Frequency: 70000
Velocity: 0,217
Power: 24
Pulse duration: 0,0000001
Pass count: 1
Magnification: 10
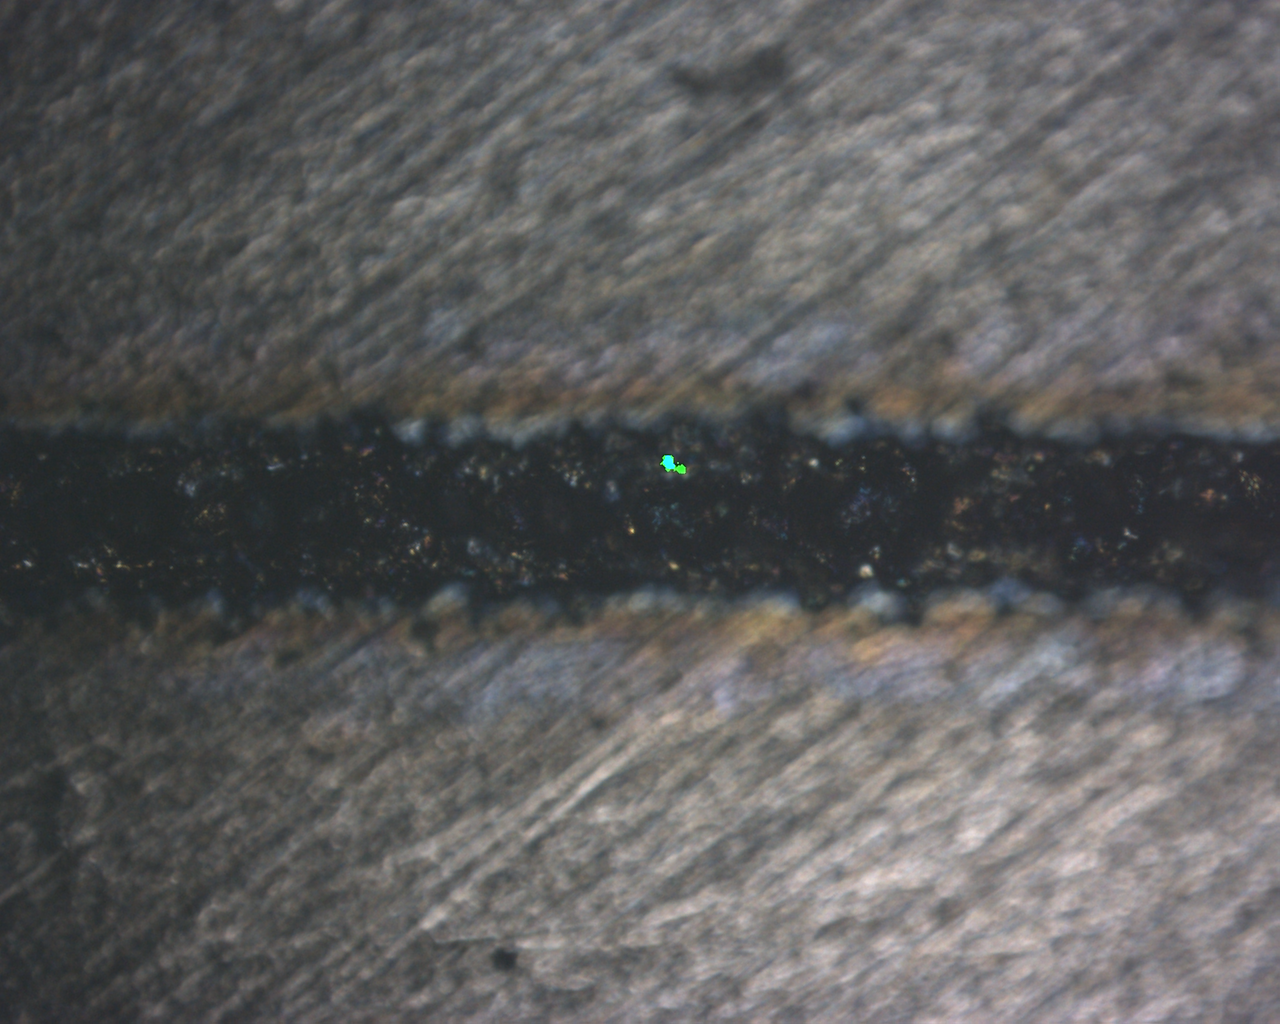
Measured width: 142.908
Other width: 62.002